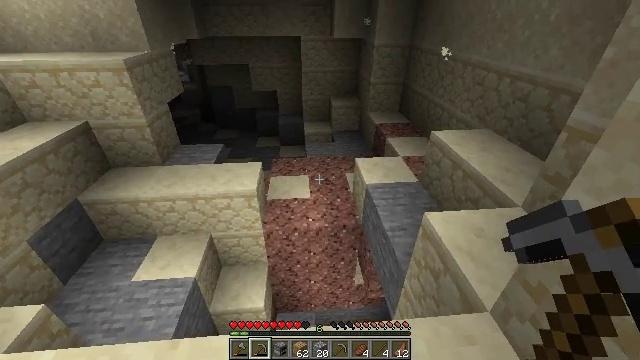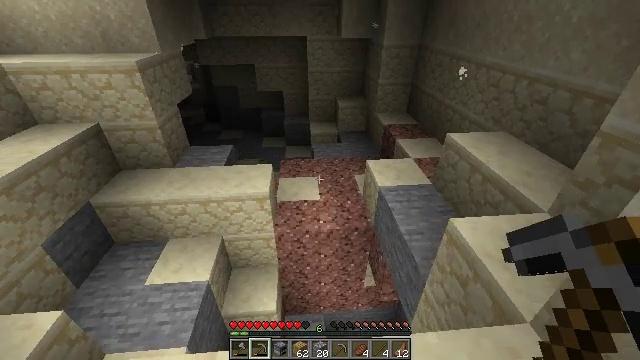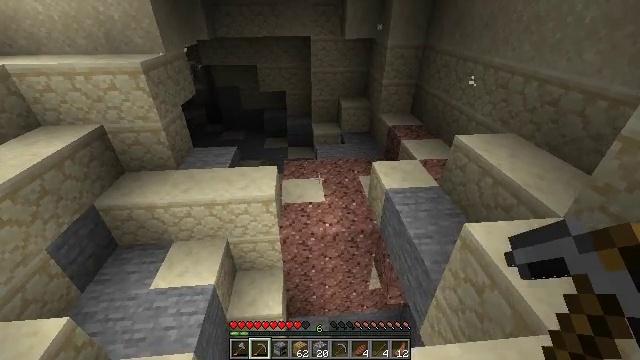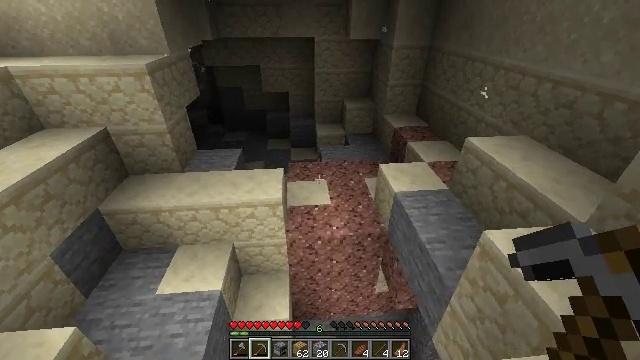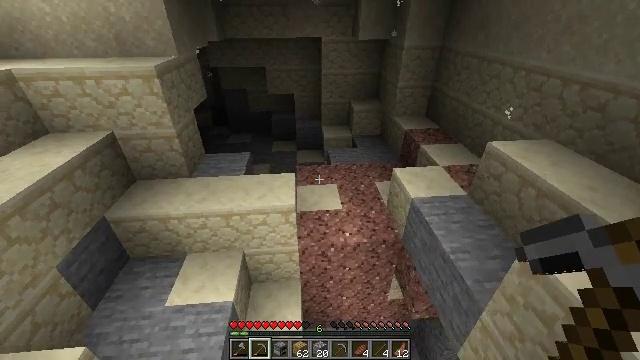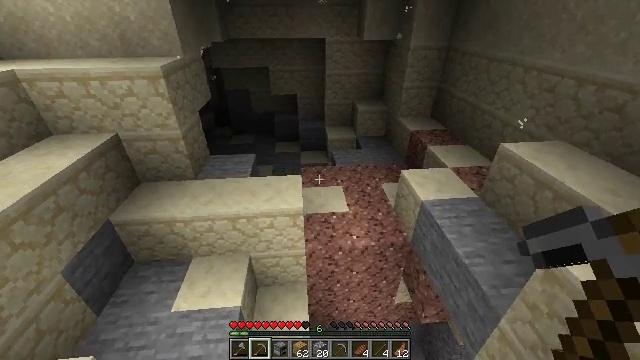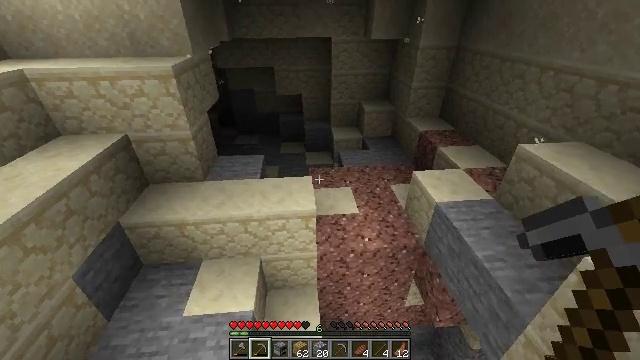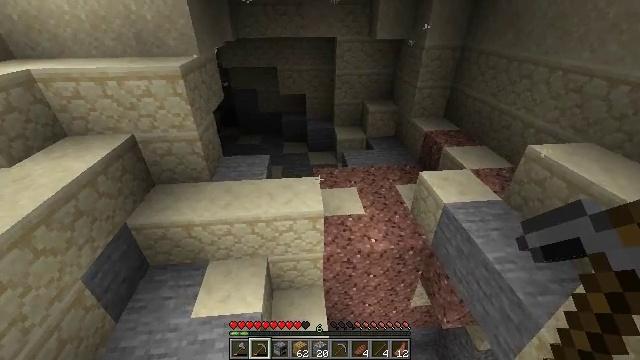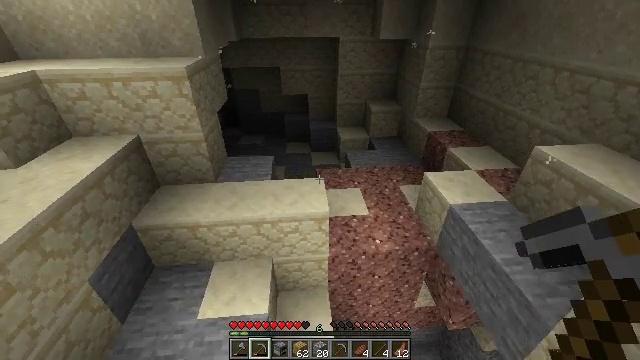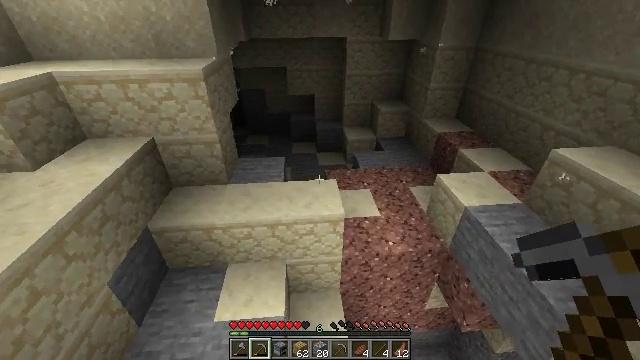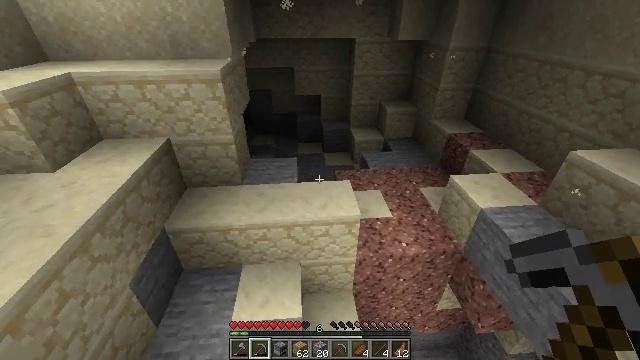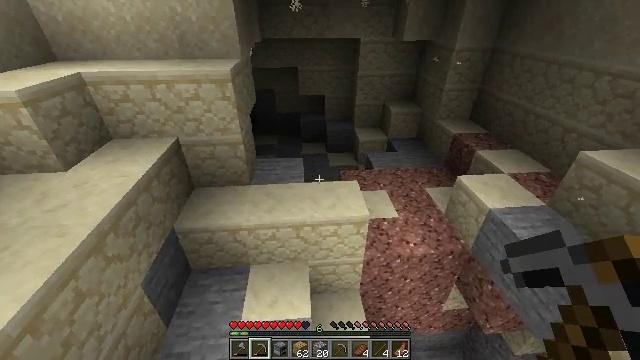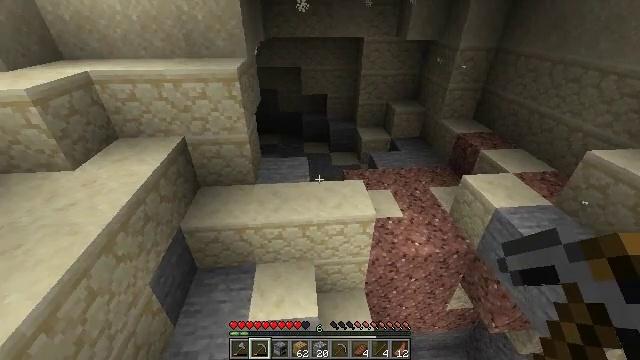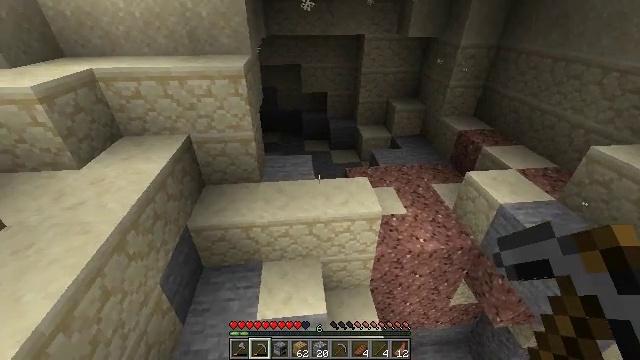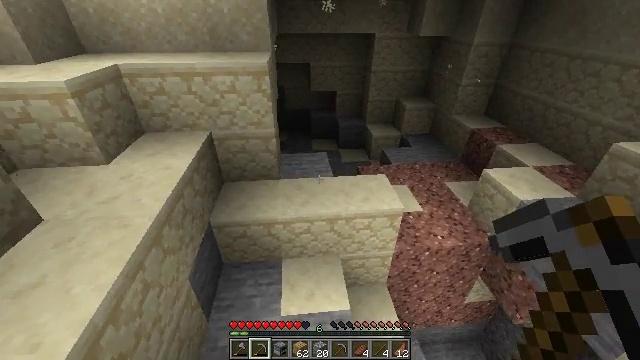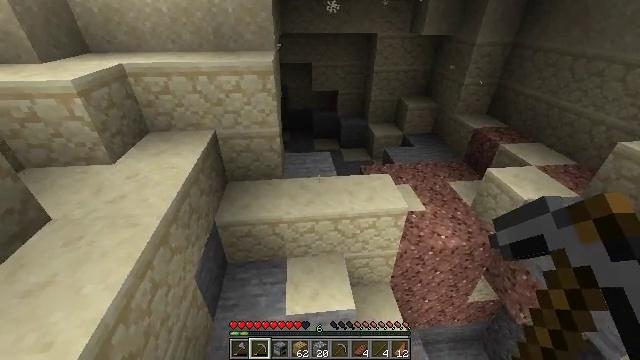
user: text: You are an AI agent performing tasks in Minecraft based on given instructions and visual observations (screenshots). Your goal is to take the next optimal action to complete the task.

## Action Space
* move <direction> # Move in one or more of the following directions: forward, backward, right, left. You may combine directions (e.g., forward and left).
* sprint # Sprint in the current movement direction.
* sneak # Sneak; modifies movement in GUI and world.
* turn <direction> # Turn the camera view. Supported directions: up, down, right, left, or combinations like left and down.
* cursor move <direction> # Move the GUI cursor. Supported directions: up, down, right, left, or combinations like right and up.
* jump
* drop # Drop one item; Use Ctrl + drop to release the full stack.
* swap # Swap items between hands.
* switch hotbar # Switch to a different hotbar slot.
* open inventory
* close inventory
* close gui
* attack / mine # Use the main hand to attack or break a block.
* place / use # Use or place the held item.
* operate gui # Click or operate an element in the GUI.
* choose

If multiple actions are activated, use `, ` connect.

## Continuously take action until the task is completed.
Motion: motion action
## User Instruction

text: Gather a dead bush.
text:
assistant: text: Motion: move forward and move left
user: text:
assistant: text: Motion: move forward and move left
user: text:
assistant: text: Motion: move forward and move left
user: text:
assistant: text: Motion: move forward and move left
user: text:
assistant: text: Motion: move left
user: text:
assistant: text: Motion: no_op
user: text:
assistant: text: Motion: move left
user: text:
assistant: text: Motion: move left
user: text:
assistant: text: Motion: move left
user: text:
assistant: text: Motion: move left
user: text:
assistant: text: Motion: move left
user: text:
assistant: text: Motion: move left
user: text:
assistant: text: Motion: move left
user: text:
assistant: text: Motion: move left
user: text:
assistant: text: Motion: move left
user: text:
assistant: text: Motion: move forward and move left
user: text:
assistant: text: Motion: move forward and move left
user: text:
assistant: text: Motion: move forward
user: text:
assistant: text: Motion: move forward
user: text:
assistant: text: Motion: move forward
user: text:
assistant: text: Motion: move forward, turn right
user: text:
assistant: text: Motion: move forward, turn right and down
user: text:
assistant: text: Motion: move forward, turn right and down
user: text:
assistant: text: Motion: move forward, turn right
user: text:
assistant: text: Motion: move forward, turn right
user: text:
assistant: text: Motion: move forward, jump
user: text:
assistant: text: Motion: move forward, jump
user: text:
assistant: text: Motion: move forward, jump
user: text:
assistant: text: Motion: move forward, jump
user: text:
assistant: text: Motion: move forward, jump